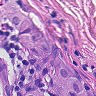
Metastatic tissue present: yes